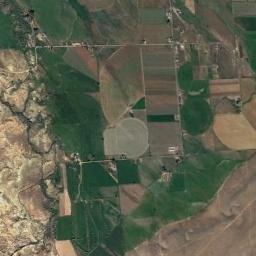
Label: circular_farmland